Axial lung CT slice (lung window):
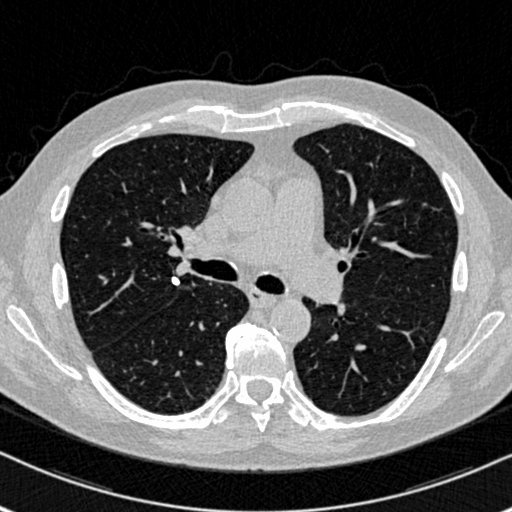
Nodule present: no